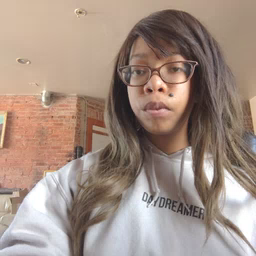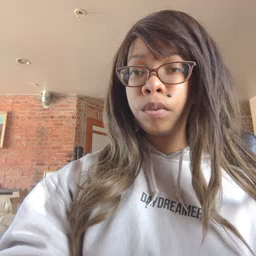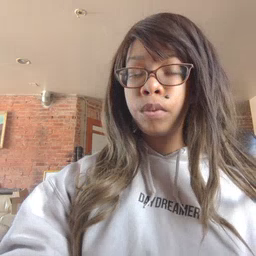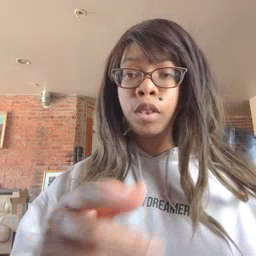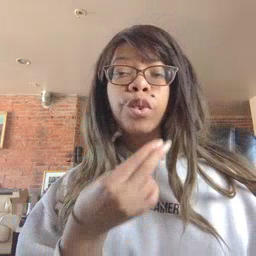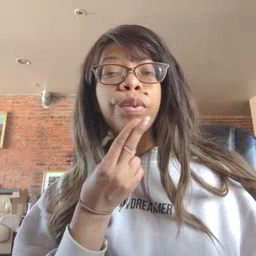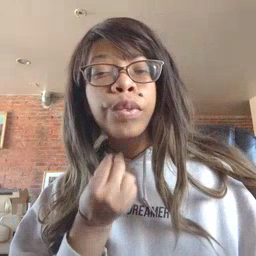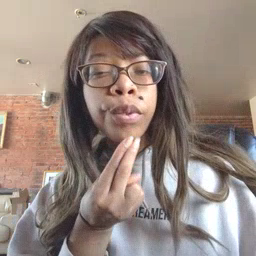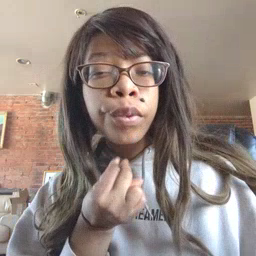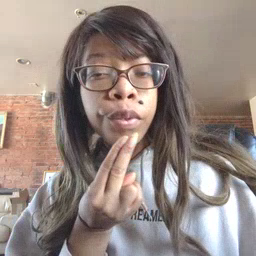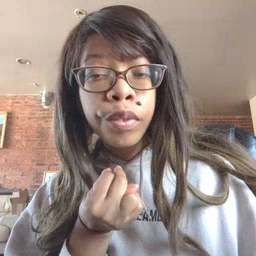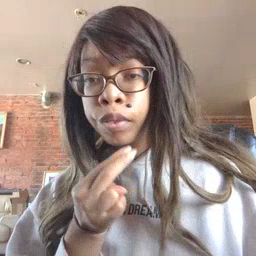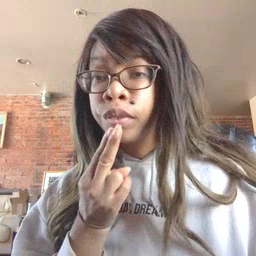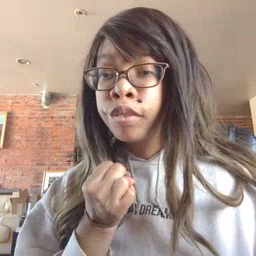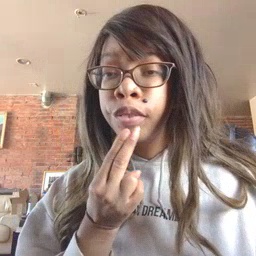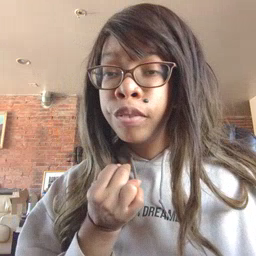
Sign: cute